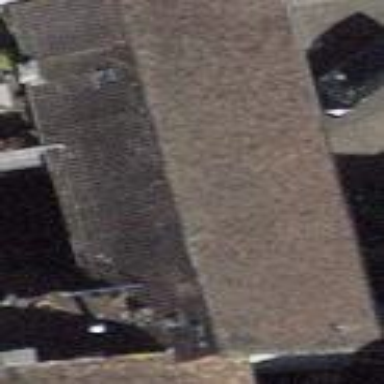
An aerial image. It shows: Building with tile roof.